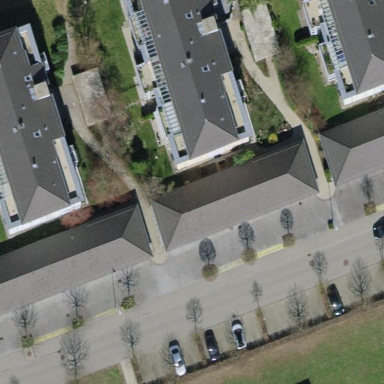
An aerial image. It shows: Garage building.